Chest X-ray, PA view. Patient: 58 years old, sex F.
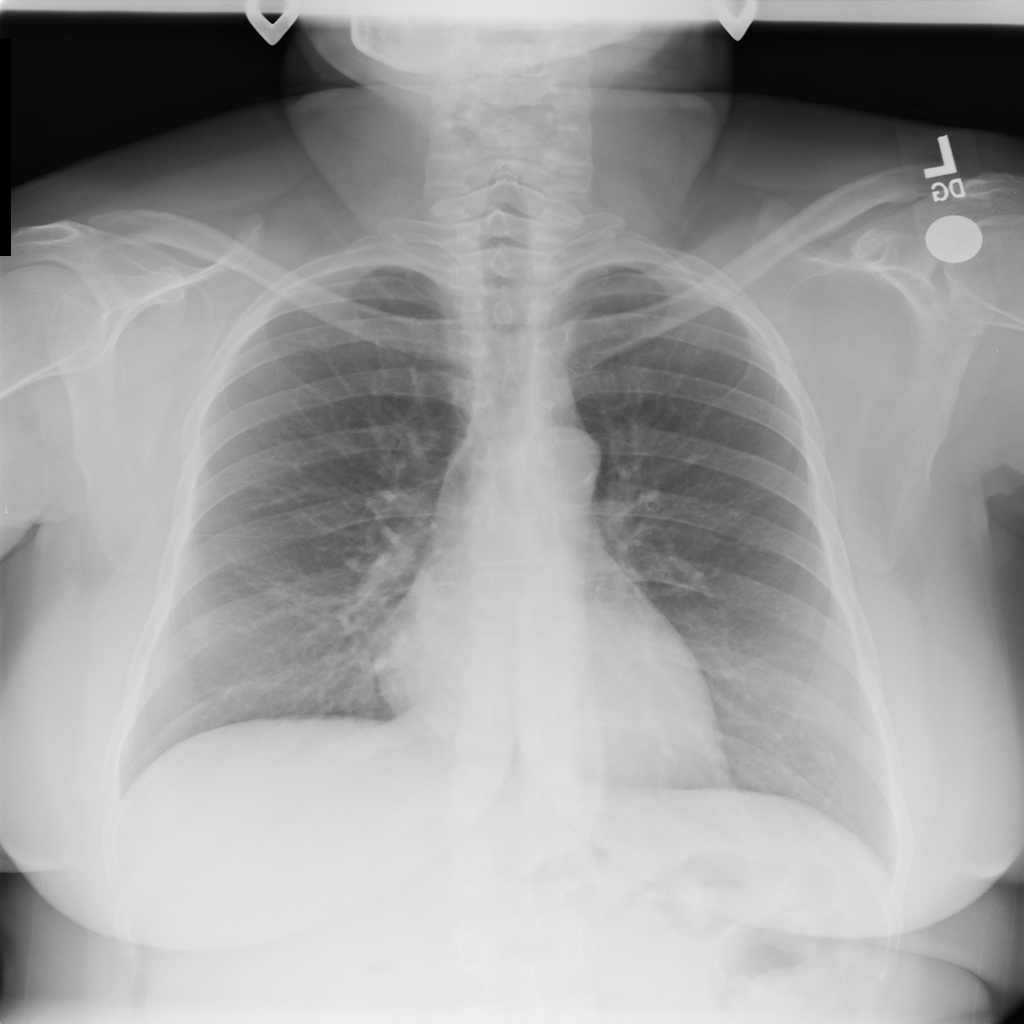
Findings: No Finding